Field crop: tomato
Growth stage: 1
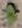
Species: solanum